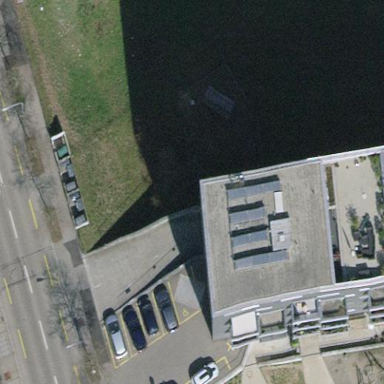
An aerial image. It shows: Flat roofed apartments building.